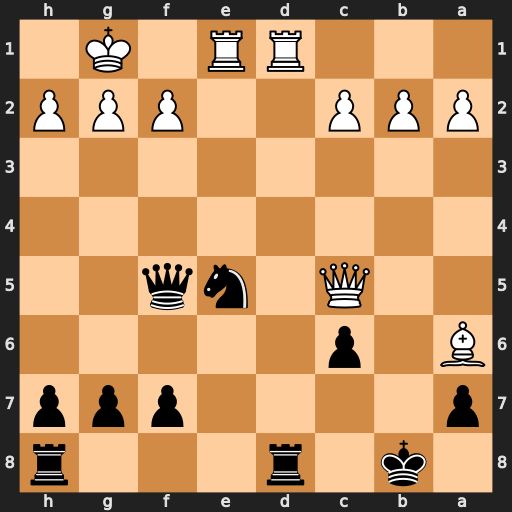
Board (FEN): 1k1r3r/p4ppp/B1p5/2Q1nq2/8/8/PPP2PPP/3RR1K1
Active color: b
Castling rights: -
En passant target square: -
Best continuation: Nf3+ gxf3 Qxc5 Rxd8+ Rxd8